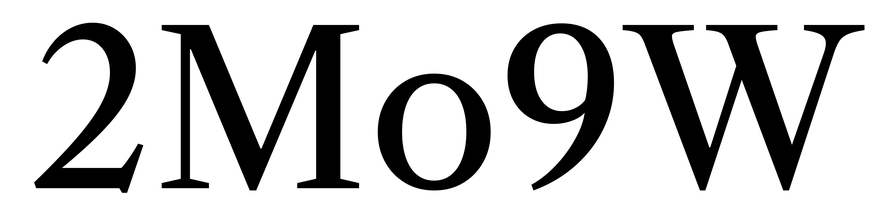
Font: LibreCaslonText_Regular